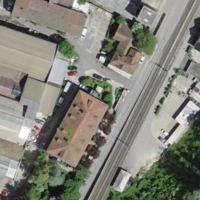
EUNIS habitat code: 54
Species observed at this site:
Cotinus coggygria